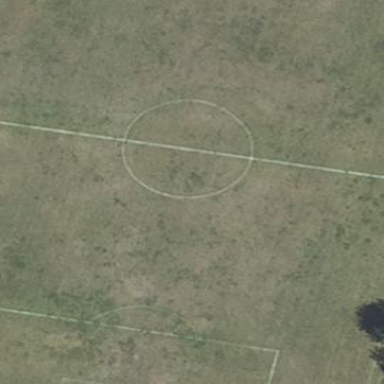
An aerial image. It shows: Soccer pitch with grass surface for leisure land.